Aerial crown-view tile of a tropical tree (Barro Colorado Island, Panama), acquired 20250818:
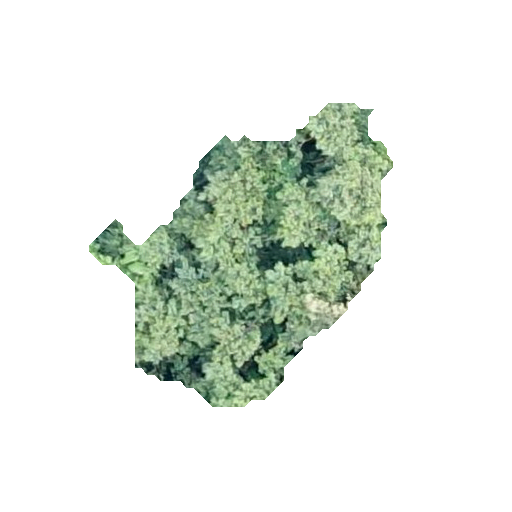
Species: Luehea seemannii
GBIF accepted scientific name: Luehea seemannii
Crown area: 75.64 m²